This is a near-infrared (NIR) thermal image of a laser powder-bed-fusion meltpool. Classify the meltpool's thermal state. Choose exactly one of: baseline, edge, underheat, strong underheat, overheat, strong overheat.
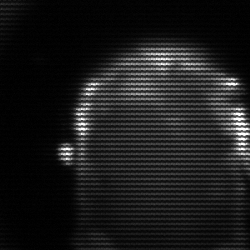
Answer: baseline